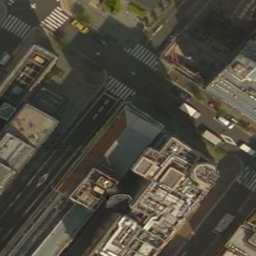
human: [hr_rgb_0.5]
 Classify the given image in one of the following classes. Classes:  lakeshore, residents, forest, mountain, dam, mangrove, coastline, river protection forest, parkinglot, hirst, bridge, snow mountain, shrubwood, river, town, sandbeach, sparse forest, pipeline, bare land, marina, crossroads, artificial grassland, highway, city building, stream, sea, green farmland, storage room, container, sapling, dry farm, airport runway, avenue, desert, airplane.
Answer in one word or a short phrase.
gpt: city building